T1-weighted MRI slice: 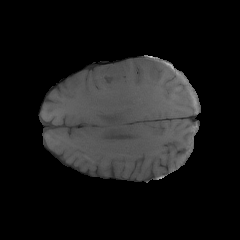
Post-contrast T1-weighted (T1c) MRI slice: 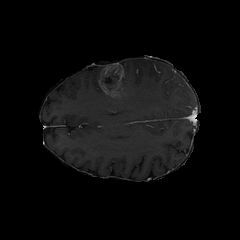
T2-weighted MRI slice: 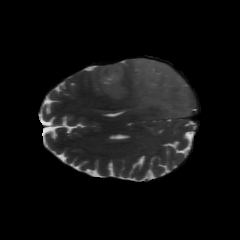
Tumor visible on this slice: yes